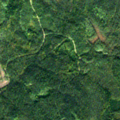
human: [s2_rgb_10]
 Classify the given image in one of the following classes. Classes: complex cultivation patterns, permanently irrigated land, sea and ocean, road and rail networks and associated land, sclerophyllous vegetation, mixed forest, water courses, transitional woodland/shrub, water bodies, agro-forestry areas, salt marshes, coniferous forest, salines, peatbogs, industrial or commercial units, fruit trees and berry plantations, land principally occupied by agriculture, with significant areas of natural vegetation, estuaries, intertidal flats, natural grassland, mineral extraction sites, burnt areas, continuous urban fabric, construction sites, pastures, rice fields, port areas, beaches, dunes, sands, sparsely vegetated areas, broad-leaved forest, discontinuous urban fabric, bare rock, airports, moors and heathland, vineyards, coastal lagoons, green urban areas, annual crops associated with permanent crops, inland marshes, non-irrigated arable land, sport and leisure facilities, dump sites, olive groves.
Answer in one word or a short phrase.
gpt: coniferous forest, mixed forest